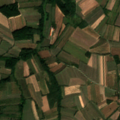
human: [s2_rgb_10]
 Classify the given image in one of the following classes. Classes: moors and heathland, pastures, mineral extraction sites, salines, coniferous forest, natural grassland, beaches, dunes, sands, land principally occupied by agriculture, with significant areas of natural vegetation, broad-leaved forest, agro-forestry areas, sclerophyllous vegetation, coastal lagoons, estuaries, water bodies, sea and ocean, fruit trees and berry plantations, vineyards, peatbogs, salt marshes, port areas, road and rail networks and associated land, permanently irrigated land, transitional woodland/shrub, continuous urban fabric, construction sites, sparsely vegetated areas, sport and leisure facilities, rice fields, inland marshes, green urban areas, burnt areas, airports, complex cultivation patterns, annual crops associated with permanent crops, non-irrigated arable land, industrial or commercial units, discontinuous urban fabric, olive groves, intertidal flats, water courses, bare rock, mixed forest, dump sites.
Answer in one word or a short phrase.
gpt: complex cultivation patterns, land principally occupied by agriculture, with significant areas of natural vegetation